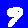
Digit: 9